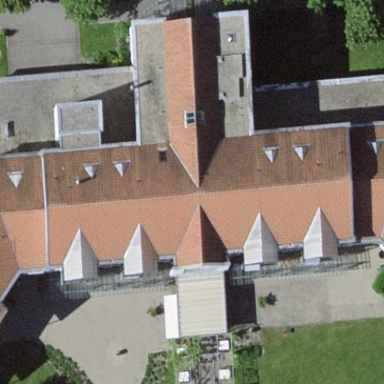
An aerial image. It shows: Building.